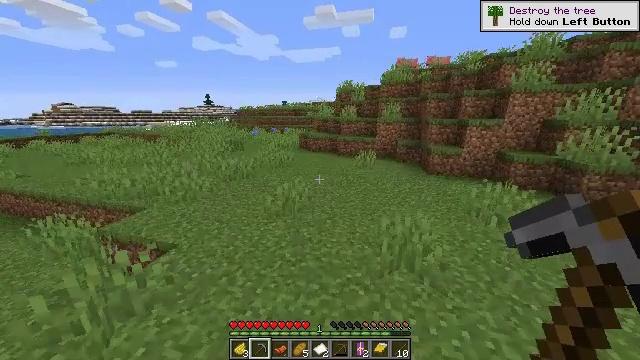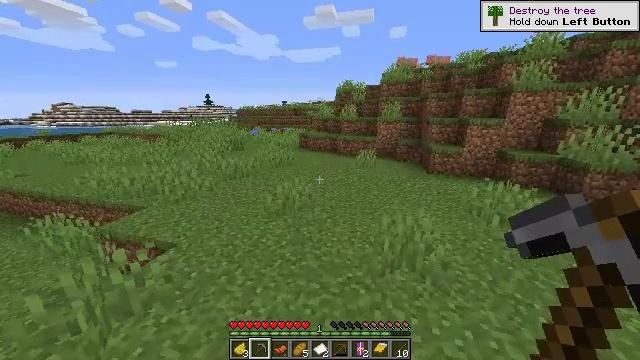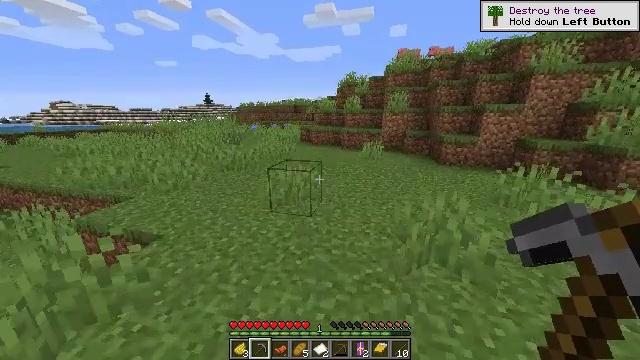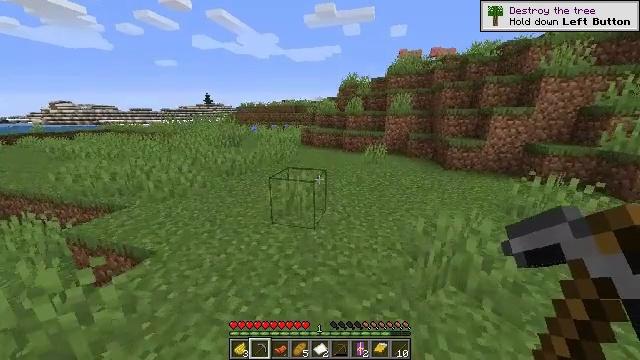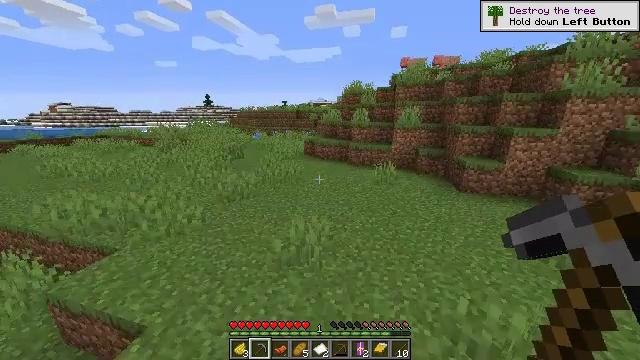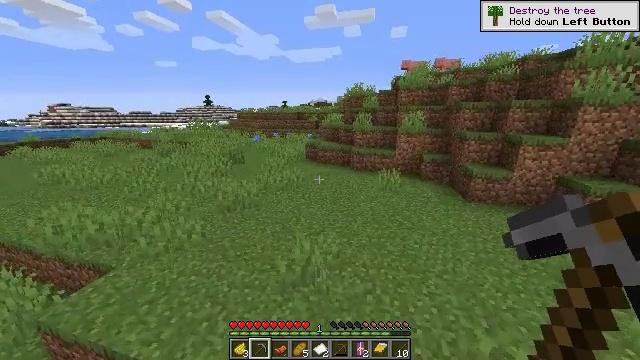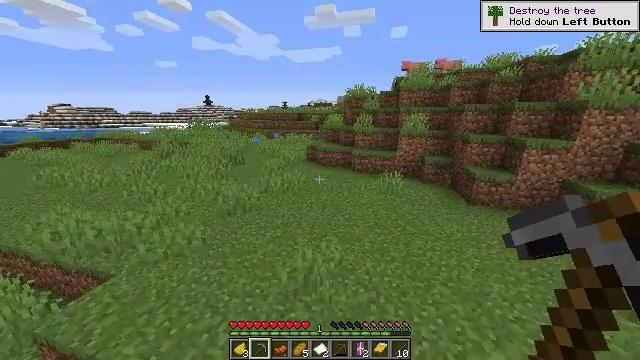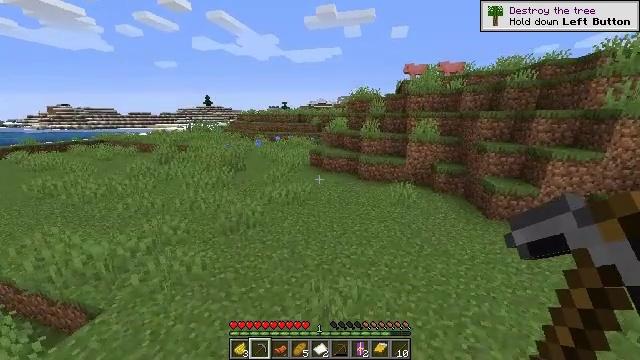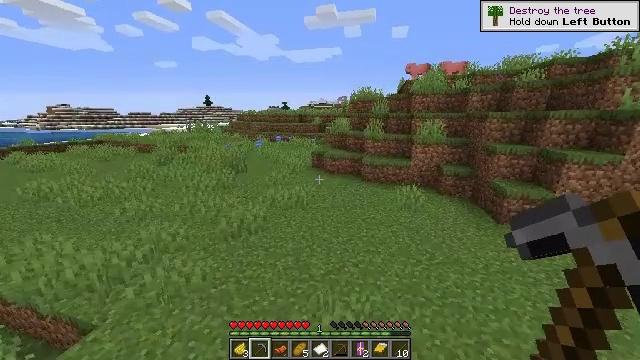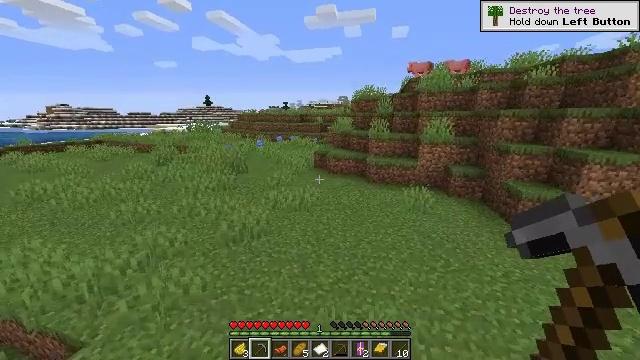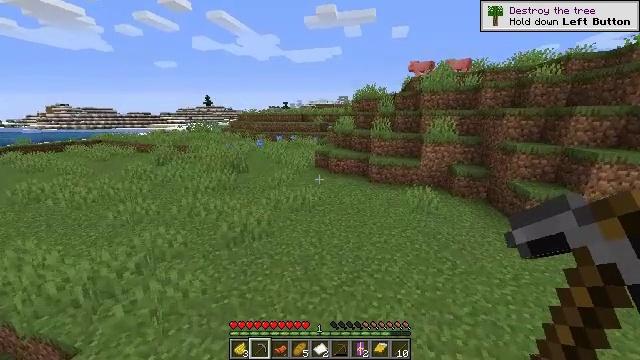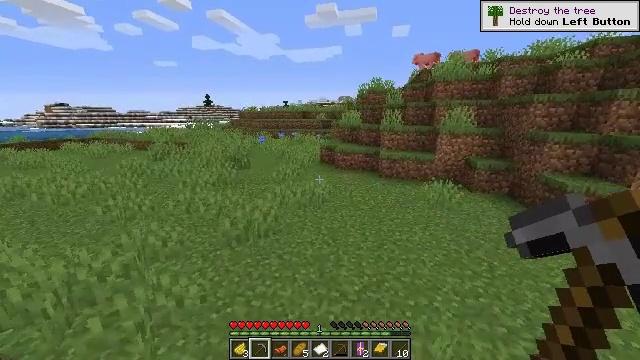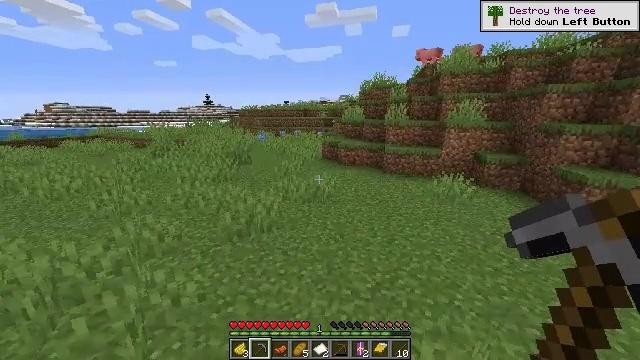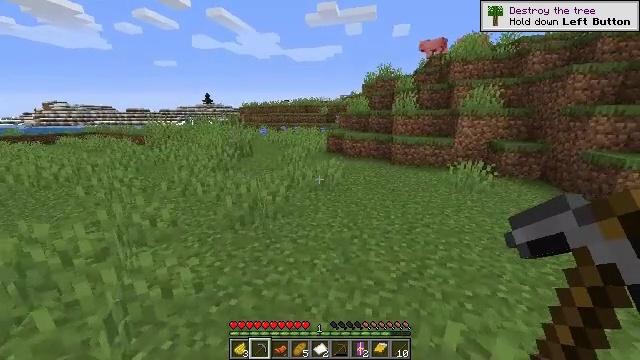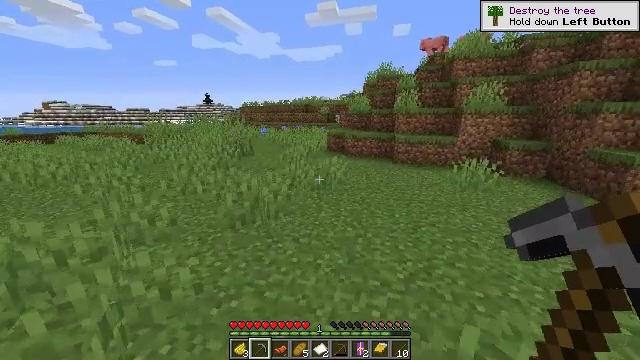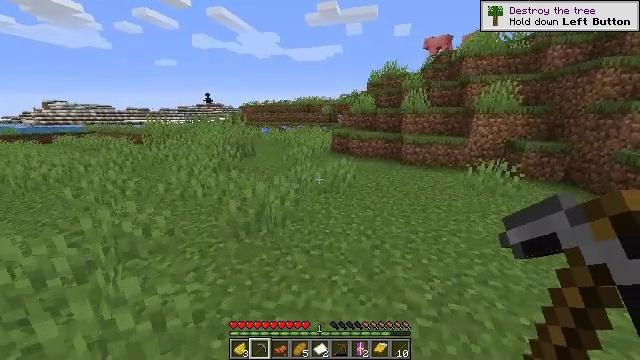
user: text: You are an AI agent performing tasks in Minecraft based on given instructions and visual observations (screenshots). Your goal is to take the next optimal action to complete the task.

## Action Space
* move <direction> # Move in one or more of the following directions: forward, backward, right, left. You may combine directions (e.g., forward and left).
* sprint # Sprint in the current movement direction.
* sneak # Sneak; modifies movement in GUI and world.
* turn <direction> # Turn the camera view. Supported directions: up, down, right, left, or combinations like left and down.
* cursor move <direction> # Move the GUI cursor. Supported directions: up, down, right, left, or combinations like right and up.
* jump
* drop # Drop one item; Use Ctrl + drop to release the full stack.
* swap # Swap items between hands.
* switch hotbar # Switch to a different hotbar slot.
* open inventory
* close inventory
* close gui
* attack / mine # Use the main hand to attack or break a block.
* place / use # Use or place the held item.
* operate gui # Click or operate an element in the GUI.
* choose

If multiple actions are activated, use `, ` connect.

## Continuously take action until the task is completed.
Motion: motion action
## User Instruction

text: Attack the spruce fence to dismantle it.
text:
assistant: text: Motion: move forward and move left, jump
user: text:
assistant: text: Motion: move forward and move left, jump
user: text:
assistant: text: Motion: move forward and move left, jump
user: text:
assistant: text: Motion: move forward and move left, jump
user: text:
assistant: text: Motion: move forward and move left, jump
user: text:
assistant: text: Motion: move forward and move left, jump
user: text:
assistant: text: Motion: move forward and move left, jump
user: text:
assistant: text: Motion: move forward and move left, jump
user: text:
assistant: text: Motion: move forward and move left, jump
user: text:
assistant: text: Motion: move forward and move left, jump
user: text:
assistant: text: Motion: move forward and move left, jump
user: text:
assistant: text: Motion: move forward and move left, jump
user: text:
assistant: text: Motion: move forward and move left, jump
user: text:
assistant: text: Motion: move forward and move left, jump
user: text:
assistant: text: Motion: move forward and move left, jump
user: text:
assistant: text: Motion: move forward, jump
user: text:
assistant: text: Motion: move forward, jump
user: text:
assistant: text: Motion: move forward, jump
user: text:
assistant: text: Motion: move forward, jump
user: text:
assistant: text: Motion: move forward, jump
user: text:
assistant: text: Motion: move forward, jump
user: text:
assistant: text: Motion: move forward, jump
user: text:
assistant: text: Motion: move forward, jump
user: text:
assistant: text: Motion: move forward, jump
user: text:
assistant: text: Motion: move forward, jump
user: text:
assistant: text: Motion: move forward, jump
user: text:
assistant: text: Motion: move forward, jump
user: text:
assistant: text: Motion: move forward, jump
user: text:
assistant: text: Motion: move forward, jump
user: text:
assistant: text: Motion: move forward, jump